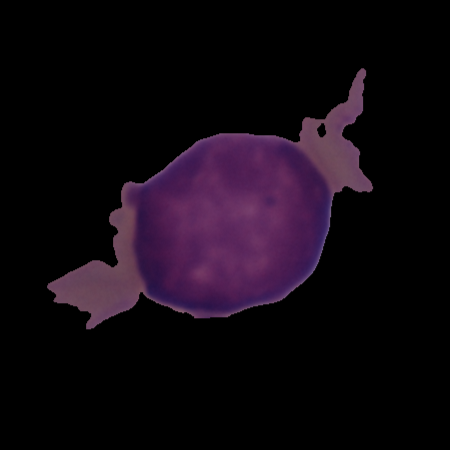
Label: healthy